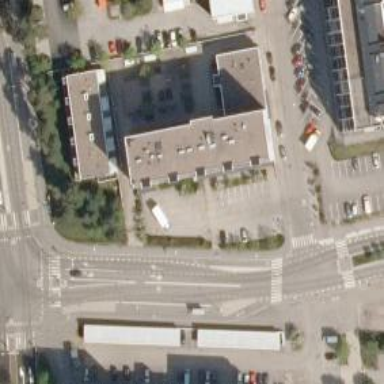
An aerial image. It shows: Convenience shop.